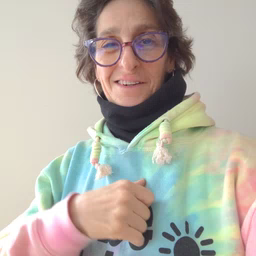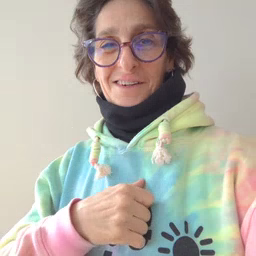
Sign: doll